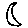
Label: moon